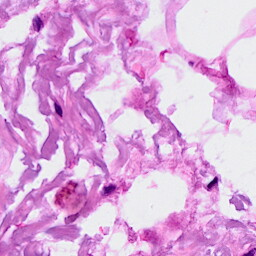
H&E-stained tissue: Breast